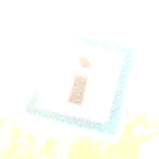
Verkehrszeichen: Informationsstelle
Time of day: SunriseSunset
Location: Roofed (Suburban)
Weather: Clear
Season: NotSpecified
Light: Natural